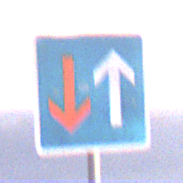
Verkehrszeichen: VorrangVorGegenverkehr
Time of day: Dawn
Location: Outdoor (RoadRail)
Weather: Clear
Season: NotSpecified
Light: Natural